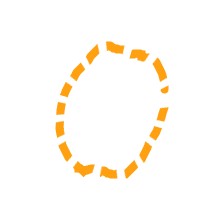
Shape: circle